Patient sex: F
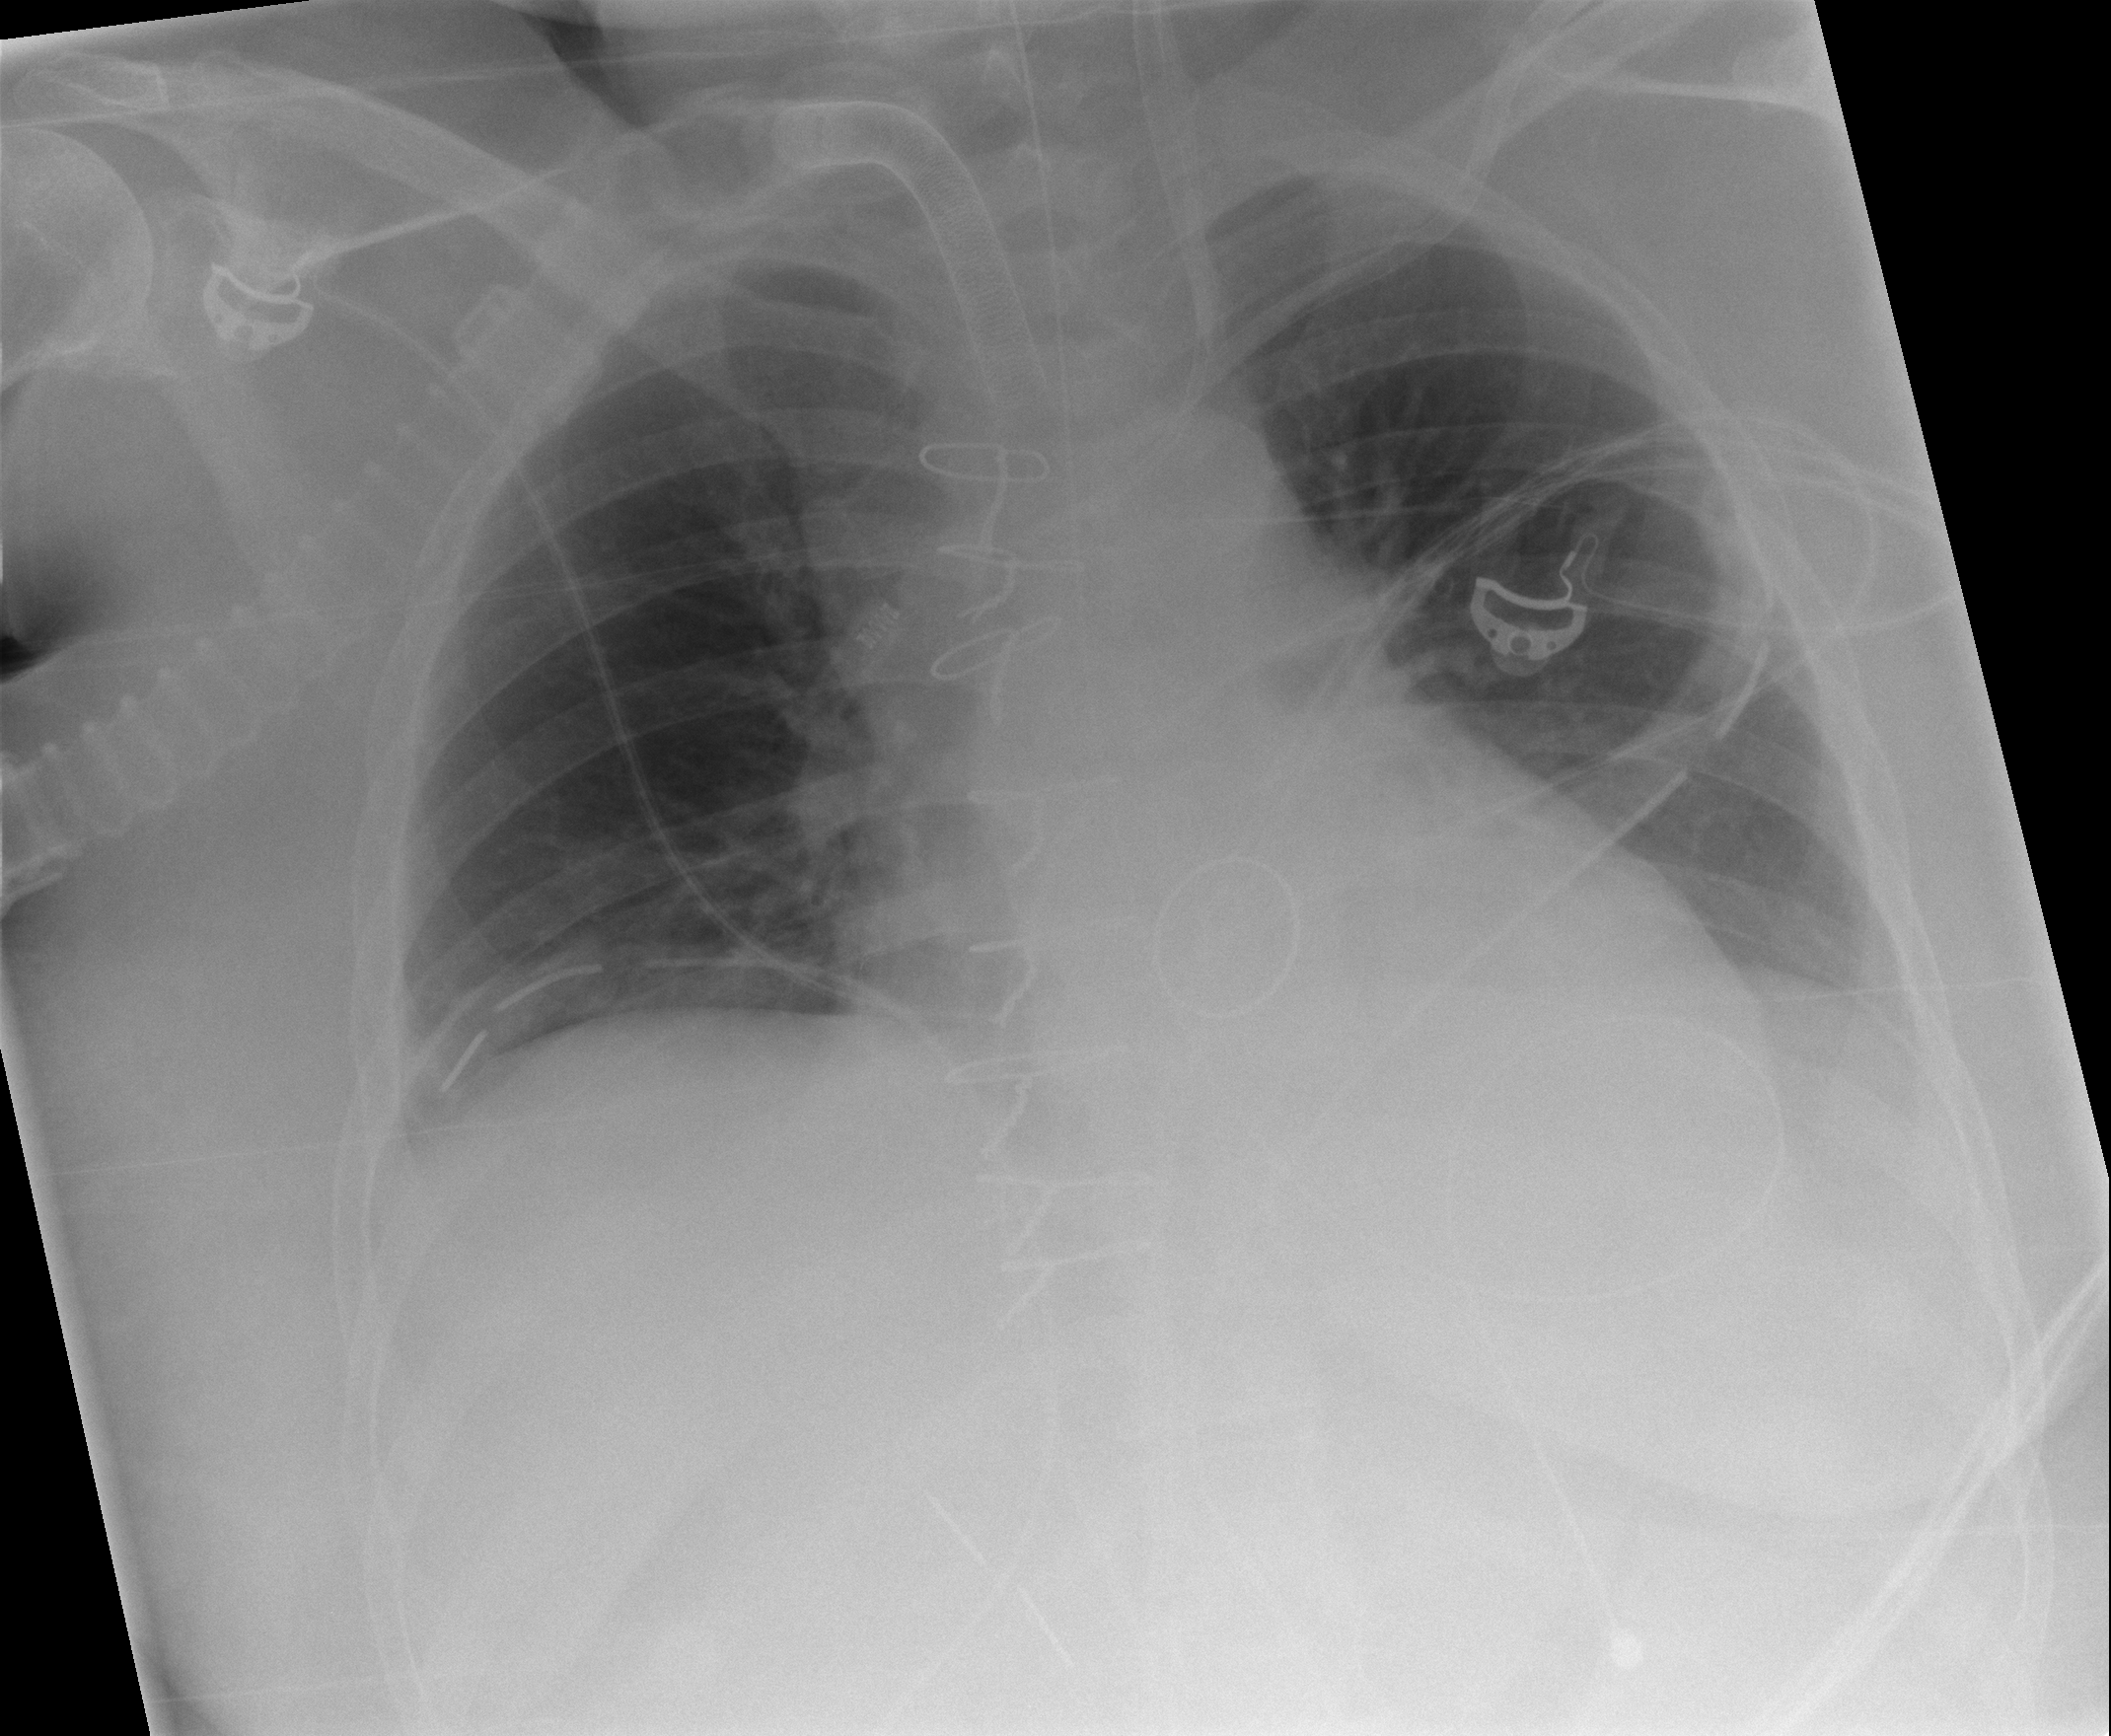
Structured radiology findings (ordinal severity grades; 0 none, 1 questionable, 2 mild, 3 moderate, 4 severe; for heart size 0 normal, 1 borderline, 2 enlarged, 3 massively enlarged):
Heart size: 2
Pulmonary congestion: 0
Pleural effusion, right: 0
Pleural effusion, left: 1
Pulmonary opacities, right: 0
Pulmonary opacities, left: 0
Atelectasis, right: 2
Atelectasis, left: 1